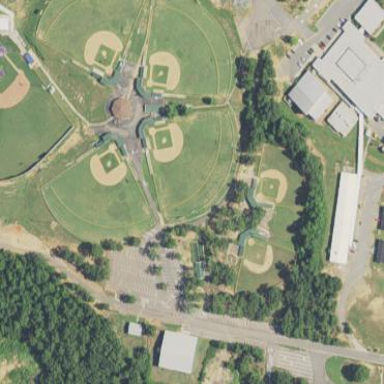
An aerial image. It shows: Baseball pitch for leisure land.